Interaction volume radius: 5 \u00c5
Interaction volume height: 30 \u00c5
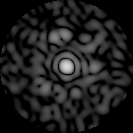
Disorder parameter: 0.8933